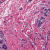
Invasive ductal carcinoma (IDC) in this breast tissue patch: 0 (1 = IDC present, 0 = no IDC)